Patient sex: M
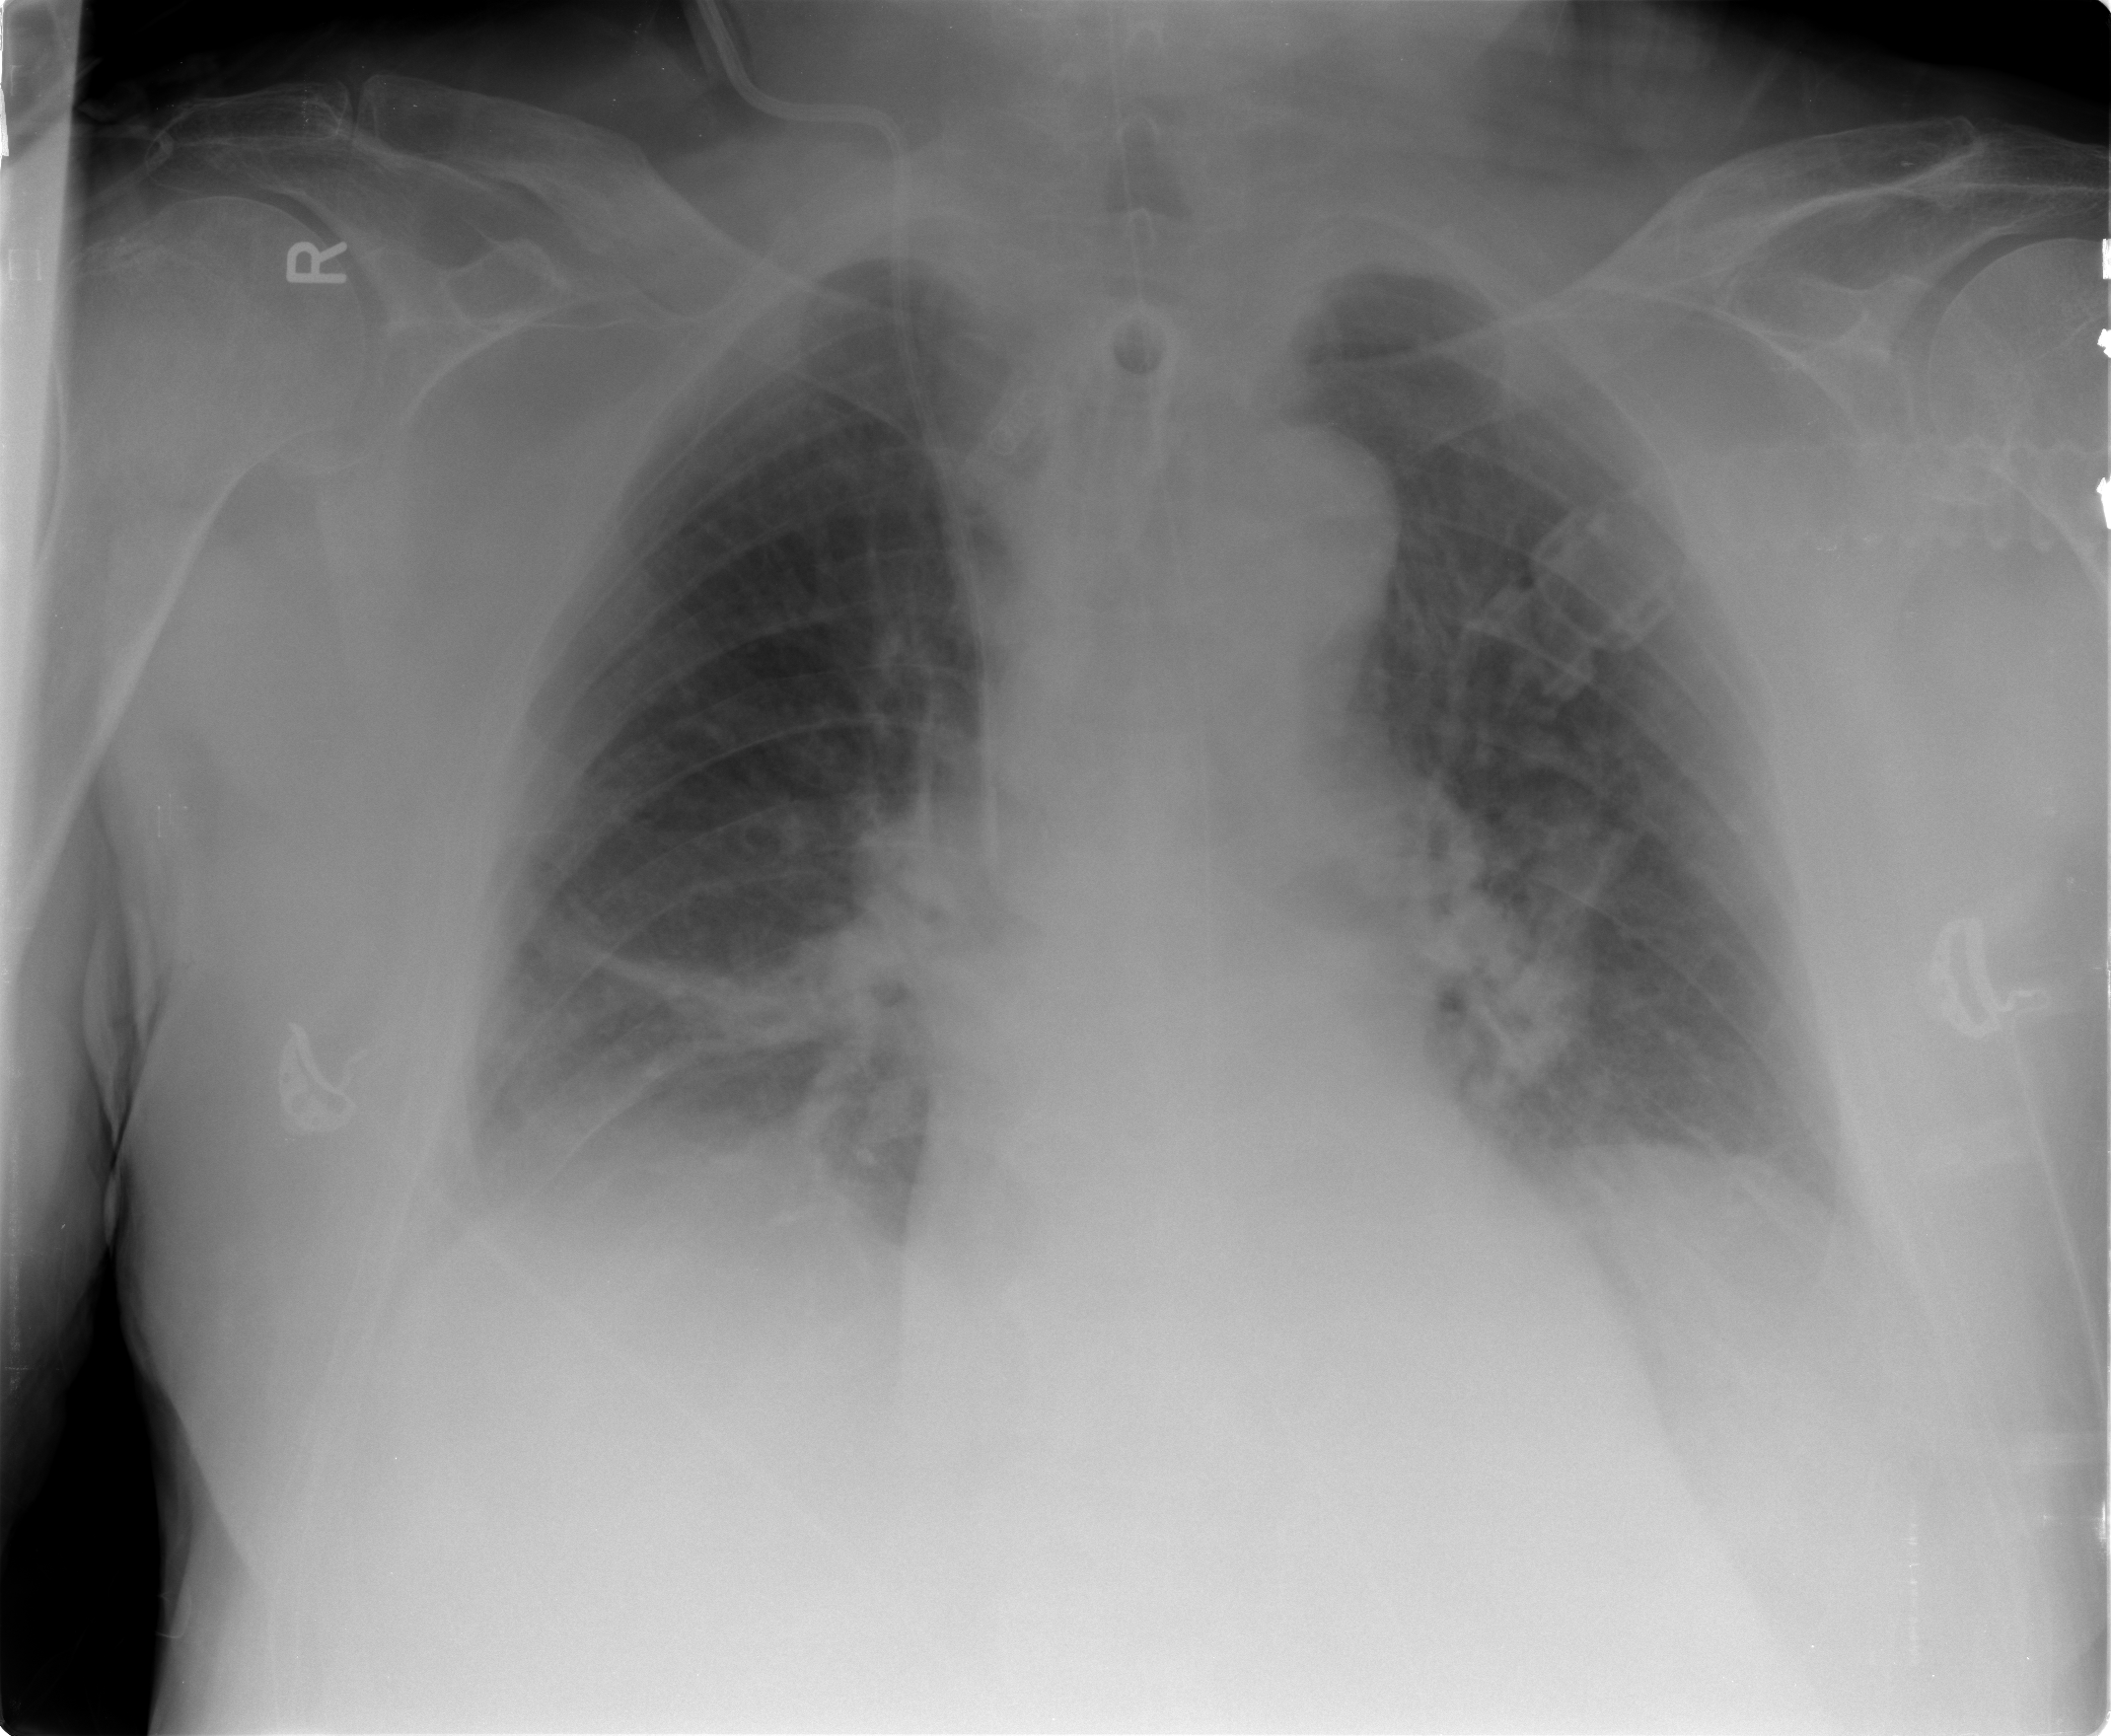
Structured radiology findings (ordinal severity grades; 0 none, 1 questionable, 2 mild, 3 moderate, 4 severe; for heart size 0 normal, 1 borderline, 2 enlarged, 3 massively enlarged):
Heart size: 0
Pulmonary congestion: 3
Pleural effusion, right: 2
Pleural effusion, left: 2
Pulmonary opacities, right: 2
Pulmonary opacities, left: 2
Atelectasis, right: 2
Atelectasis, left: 2